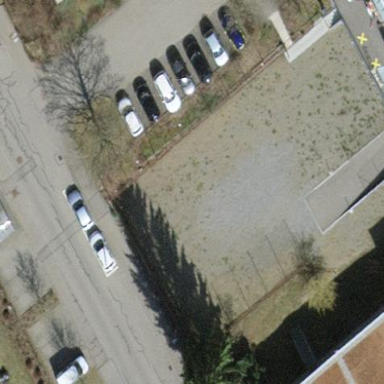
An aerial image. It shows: Parking area with fine gravel surface.